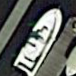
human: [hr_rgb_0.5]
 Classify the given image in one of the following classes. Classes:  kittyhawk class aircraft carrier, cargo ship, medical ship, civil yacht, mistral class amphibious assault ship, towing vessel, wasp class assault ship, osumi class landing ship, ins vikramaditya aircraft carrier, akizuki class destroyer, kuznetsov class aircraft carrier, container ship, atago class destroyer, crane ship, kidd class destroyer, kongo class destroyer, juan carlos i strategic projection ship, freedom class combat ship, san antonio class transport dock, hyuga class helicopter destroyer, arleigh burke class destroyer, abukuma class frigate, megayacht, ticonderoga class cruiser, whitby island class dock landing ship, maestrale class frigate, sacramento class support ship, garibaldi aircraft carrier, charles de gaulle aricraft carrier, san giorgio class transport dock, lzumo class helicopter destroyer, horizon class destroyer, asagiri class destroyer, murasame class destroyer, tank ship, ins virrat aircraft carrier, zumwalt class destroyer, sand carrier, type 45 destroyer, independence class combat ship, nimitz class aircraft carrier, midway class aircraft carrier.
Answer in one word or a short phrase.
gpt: Civil yacht